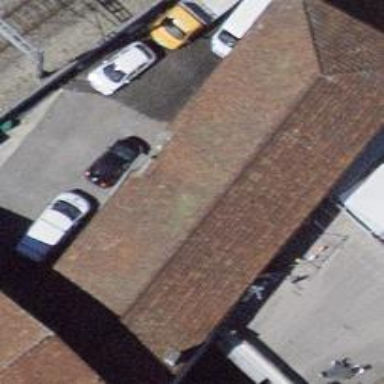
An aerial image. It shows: Warehouse building.